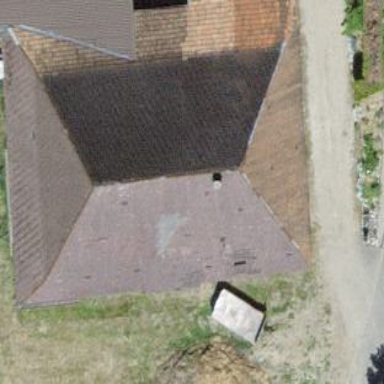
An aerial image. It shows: Farm building.